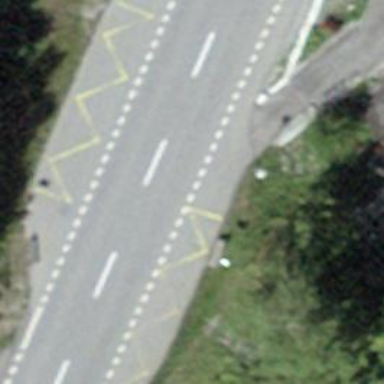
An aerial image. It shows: Bus stop equipped with public transport stop position.